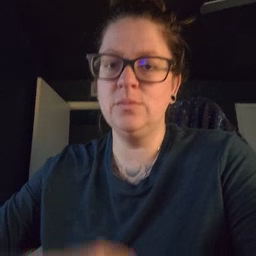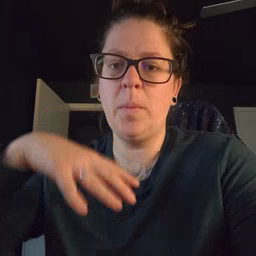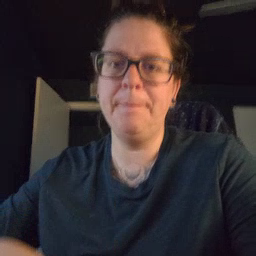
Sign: drop